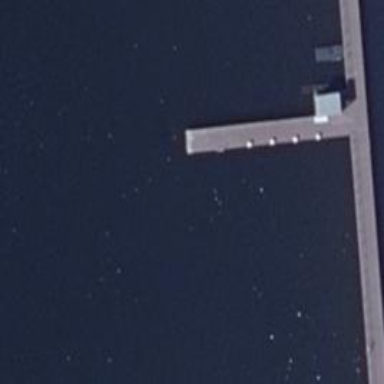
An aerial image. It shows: Man-made pier.